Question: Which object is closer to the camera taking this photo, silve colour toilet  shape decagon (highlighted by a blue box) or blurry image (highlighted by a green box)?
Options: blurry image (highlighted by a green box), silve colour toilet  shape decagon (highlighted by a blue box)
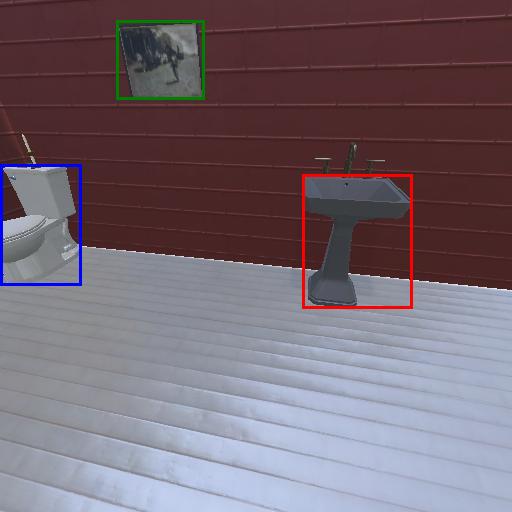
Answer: blurry image (highlighted by a green box)